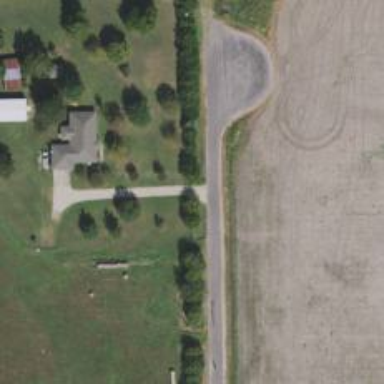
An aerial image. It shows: Driveway leading to service road.